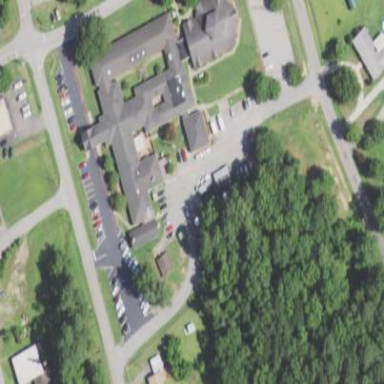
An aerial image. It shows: Nursing home.